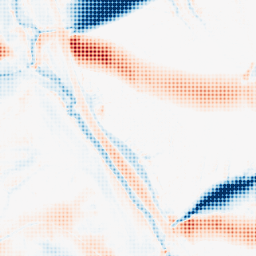
Category: morphological
Decomposition family: morphological_ellipse
Decomposition parameters: operation: average
width: 50
height: 20
Upsampling method: sinc_blackman
Upsampling parameters: scale: 8
kernel_size: 8
Upsampling scale: 8